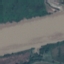
Label: River